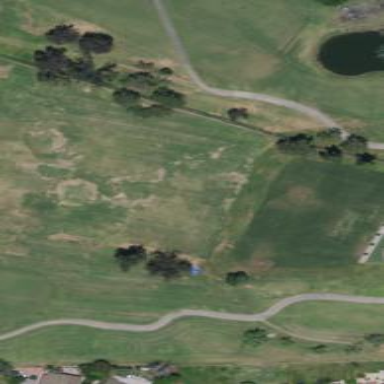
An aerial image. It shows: Grass area designated as golf tee.